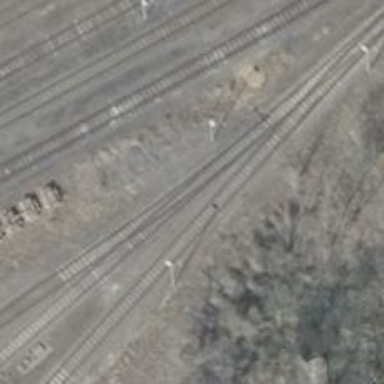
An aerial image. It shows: Railway switch.